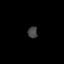
Tissue: lung
Cell type: Myeloid cells
Senescence score: 0.2375
Nuclear area (px): 110
Mean DAPI intensity: 66.818